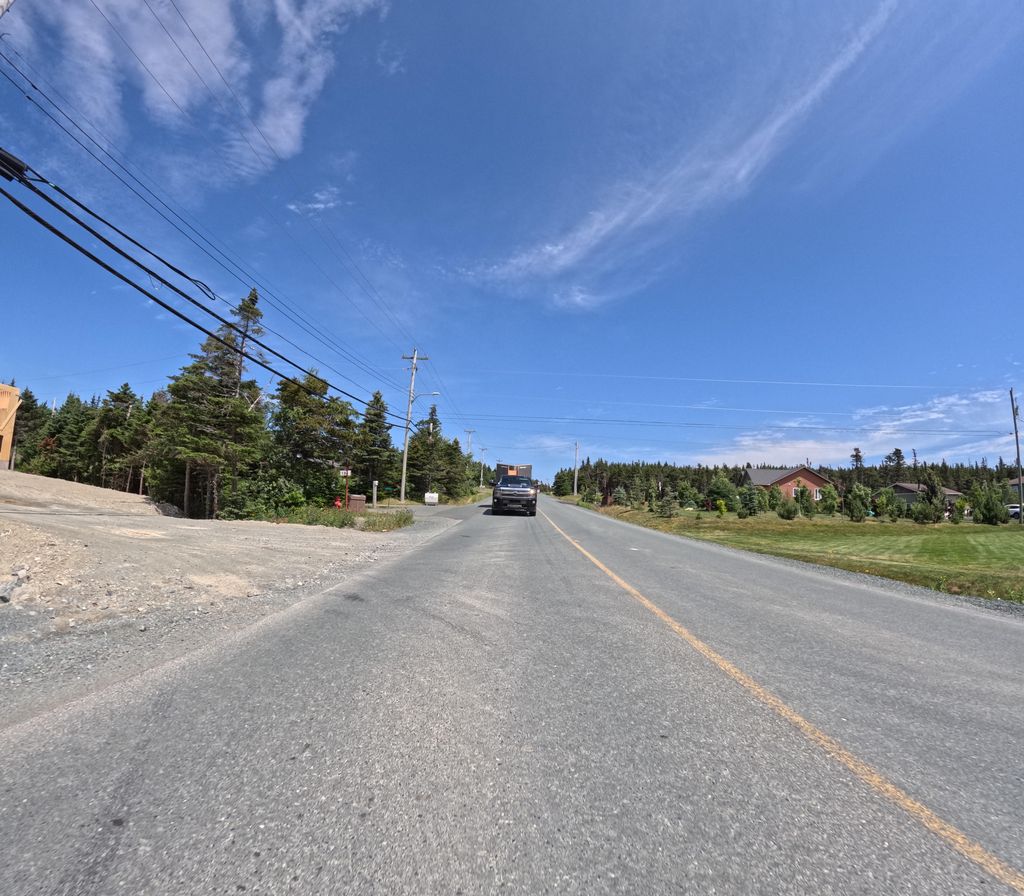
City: st_johns